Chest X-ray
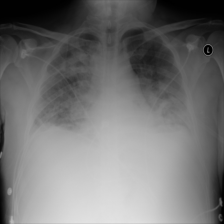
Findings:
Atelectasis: negative
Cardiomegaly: negative
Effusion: negative
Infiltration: positive
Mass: negative
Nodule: negative
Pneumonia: negative
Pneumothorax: negative
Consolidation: positive
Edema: negative
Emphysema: negative
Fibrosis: negative
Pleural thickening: negative
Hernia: negative